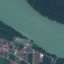
Label: River